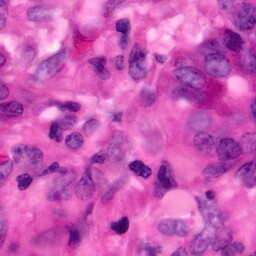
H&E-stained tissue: Pancreatic